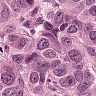
Metastatic tissue present: yes